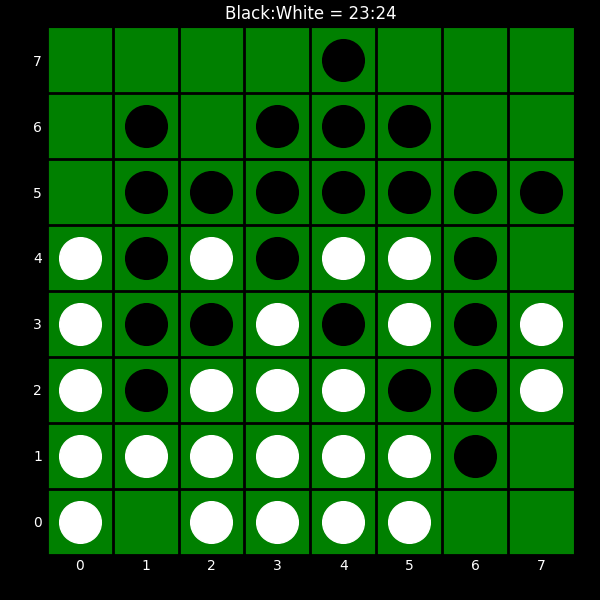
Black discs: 23
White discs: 24